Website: walmart
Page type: customer-info-address
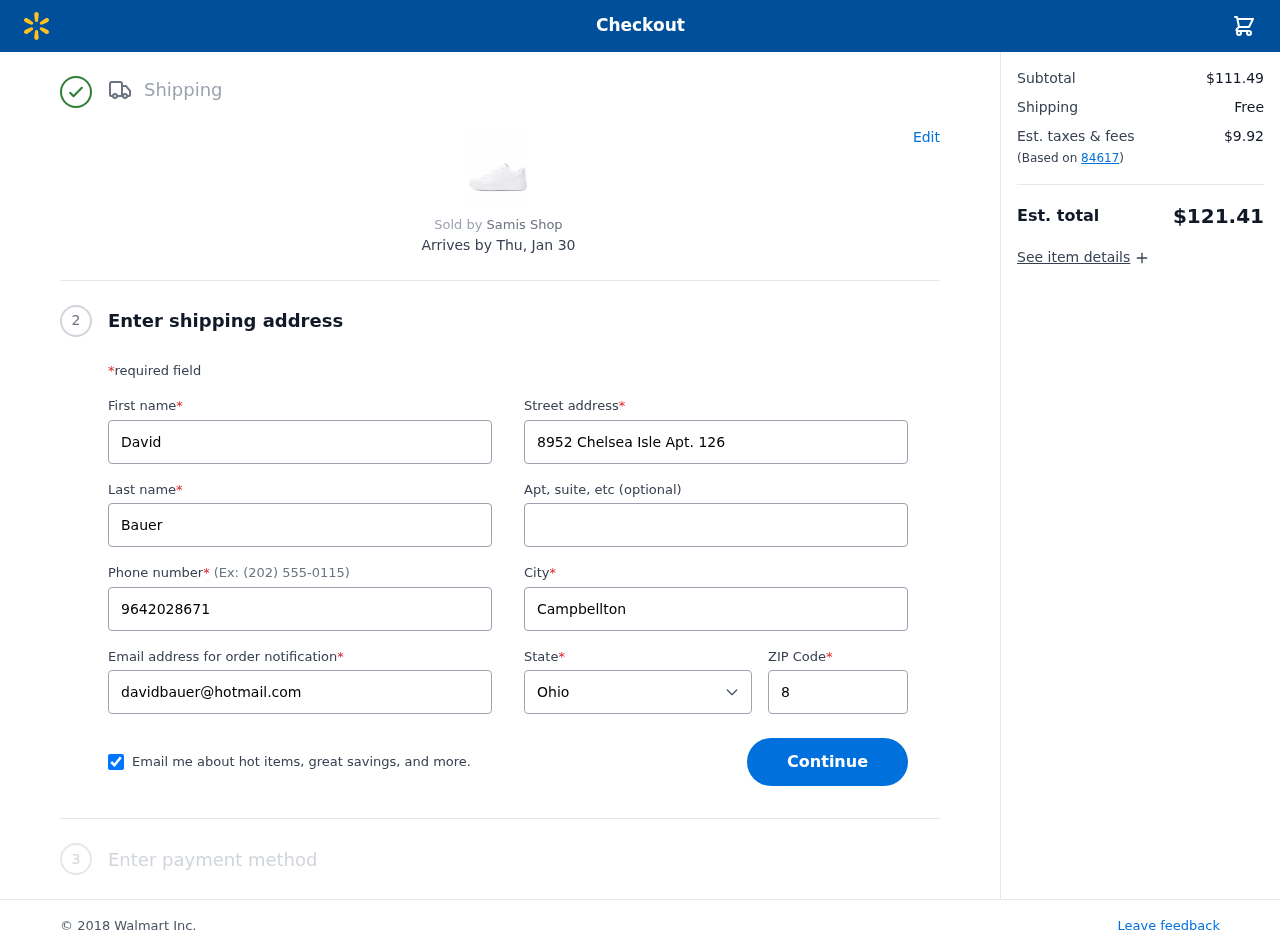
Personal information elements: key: PII_CITY
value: Campbellton
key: PII_EMAIL
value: davidbauer@hotmail.com
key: PII_FIRSTNAME
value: David
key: PII_LASTNAME
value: Bauer
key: PII_PHONE
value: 9642028671
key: PII_POSTCODE
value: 84617
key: PII_STATE
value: Ohio
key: PII_STREET
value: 8952 Chelsea Isle Apt. 126
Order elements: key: ORDER_DELIVERY_DATE
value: Thu, Jan 30
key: ORDER_SUBTOTAL
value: $111.49
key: ORDER_SHIPPING_COST
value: Free
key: ORDER_TAX
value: $9.92
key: ORDER_TOTAL
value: $121.41